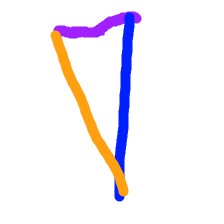
Shape: triangle